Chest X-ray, PA view. Patient: 67 years old, sex M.
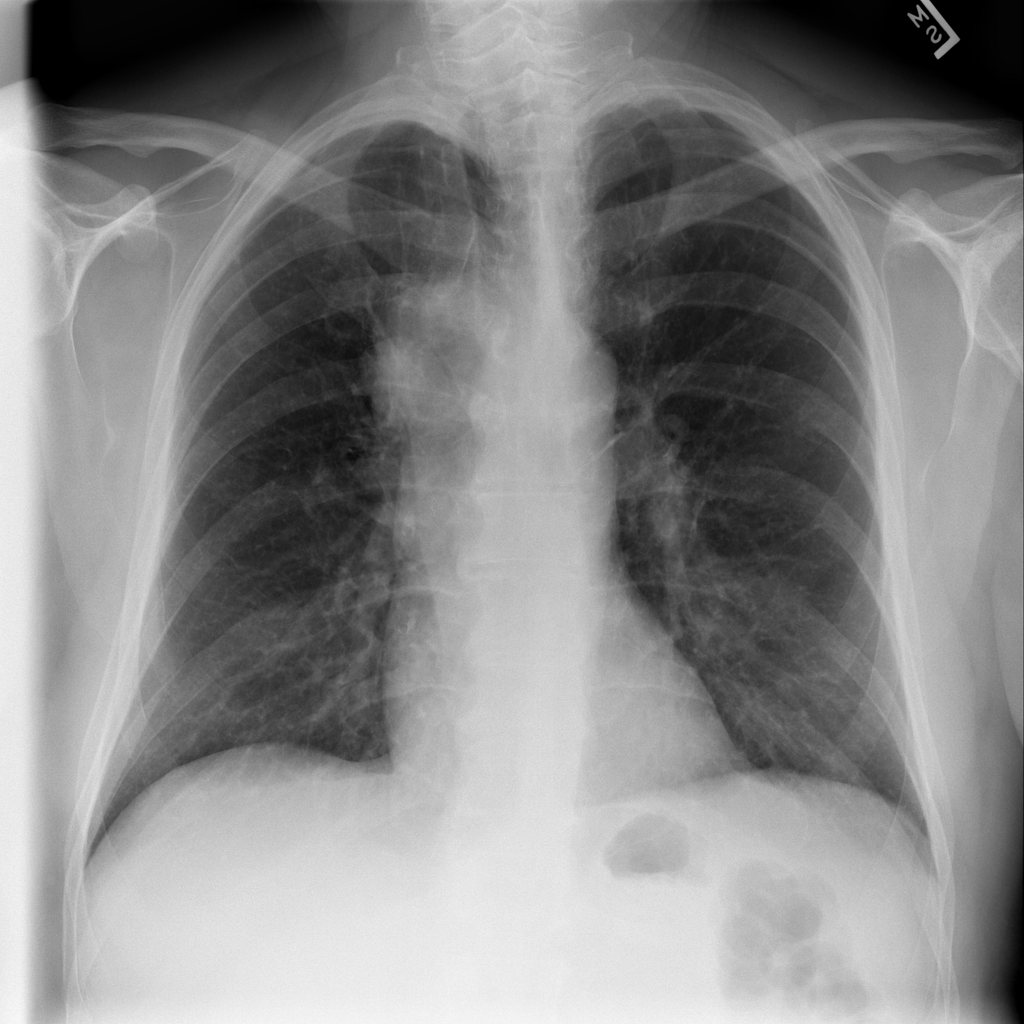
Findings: Mass